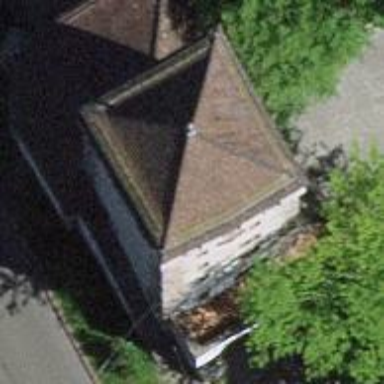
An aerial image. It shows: Historic city gate building.